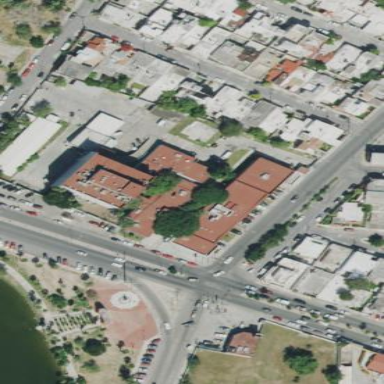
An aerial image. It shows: Hospital.